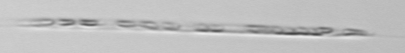
Label: Rhizosolenia